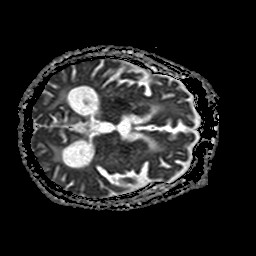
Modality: ADC
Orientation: axial
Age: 67
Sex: female
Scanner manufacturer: philips
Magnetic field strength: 1.5 T
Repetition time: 3.627 s
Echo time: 0.09326 s